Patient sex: F
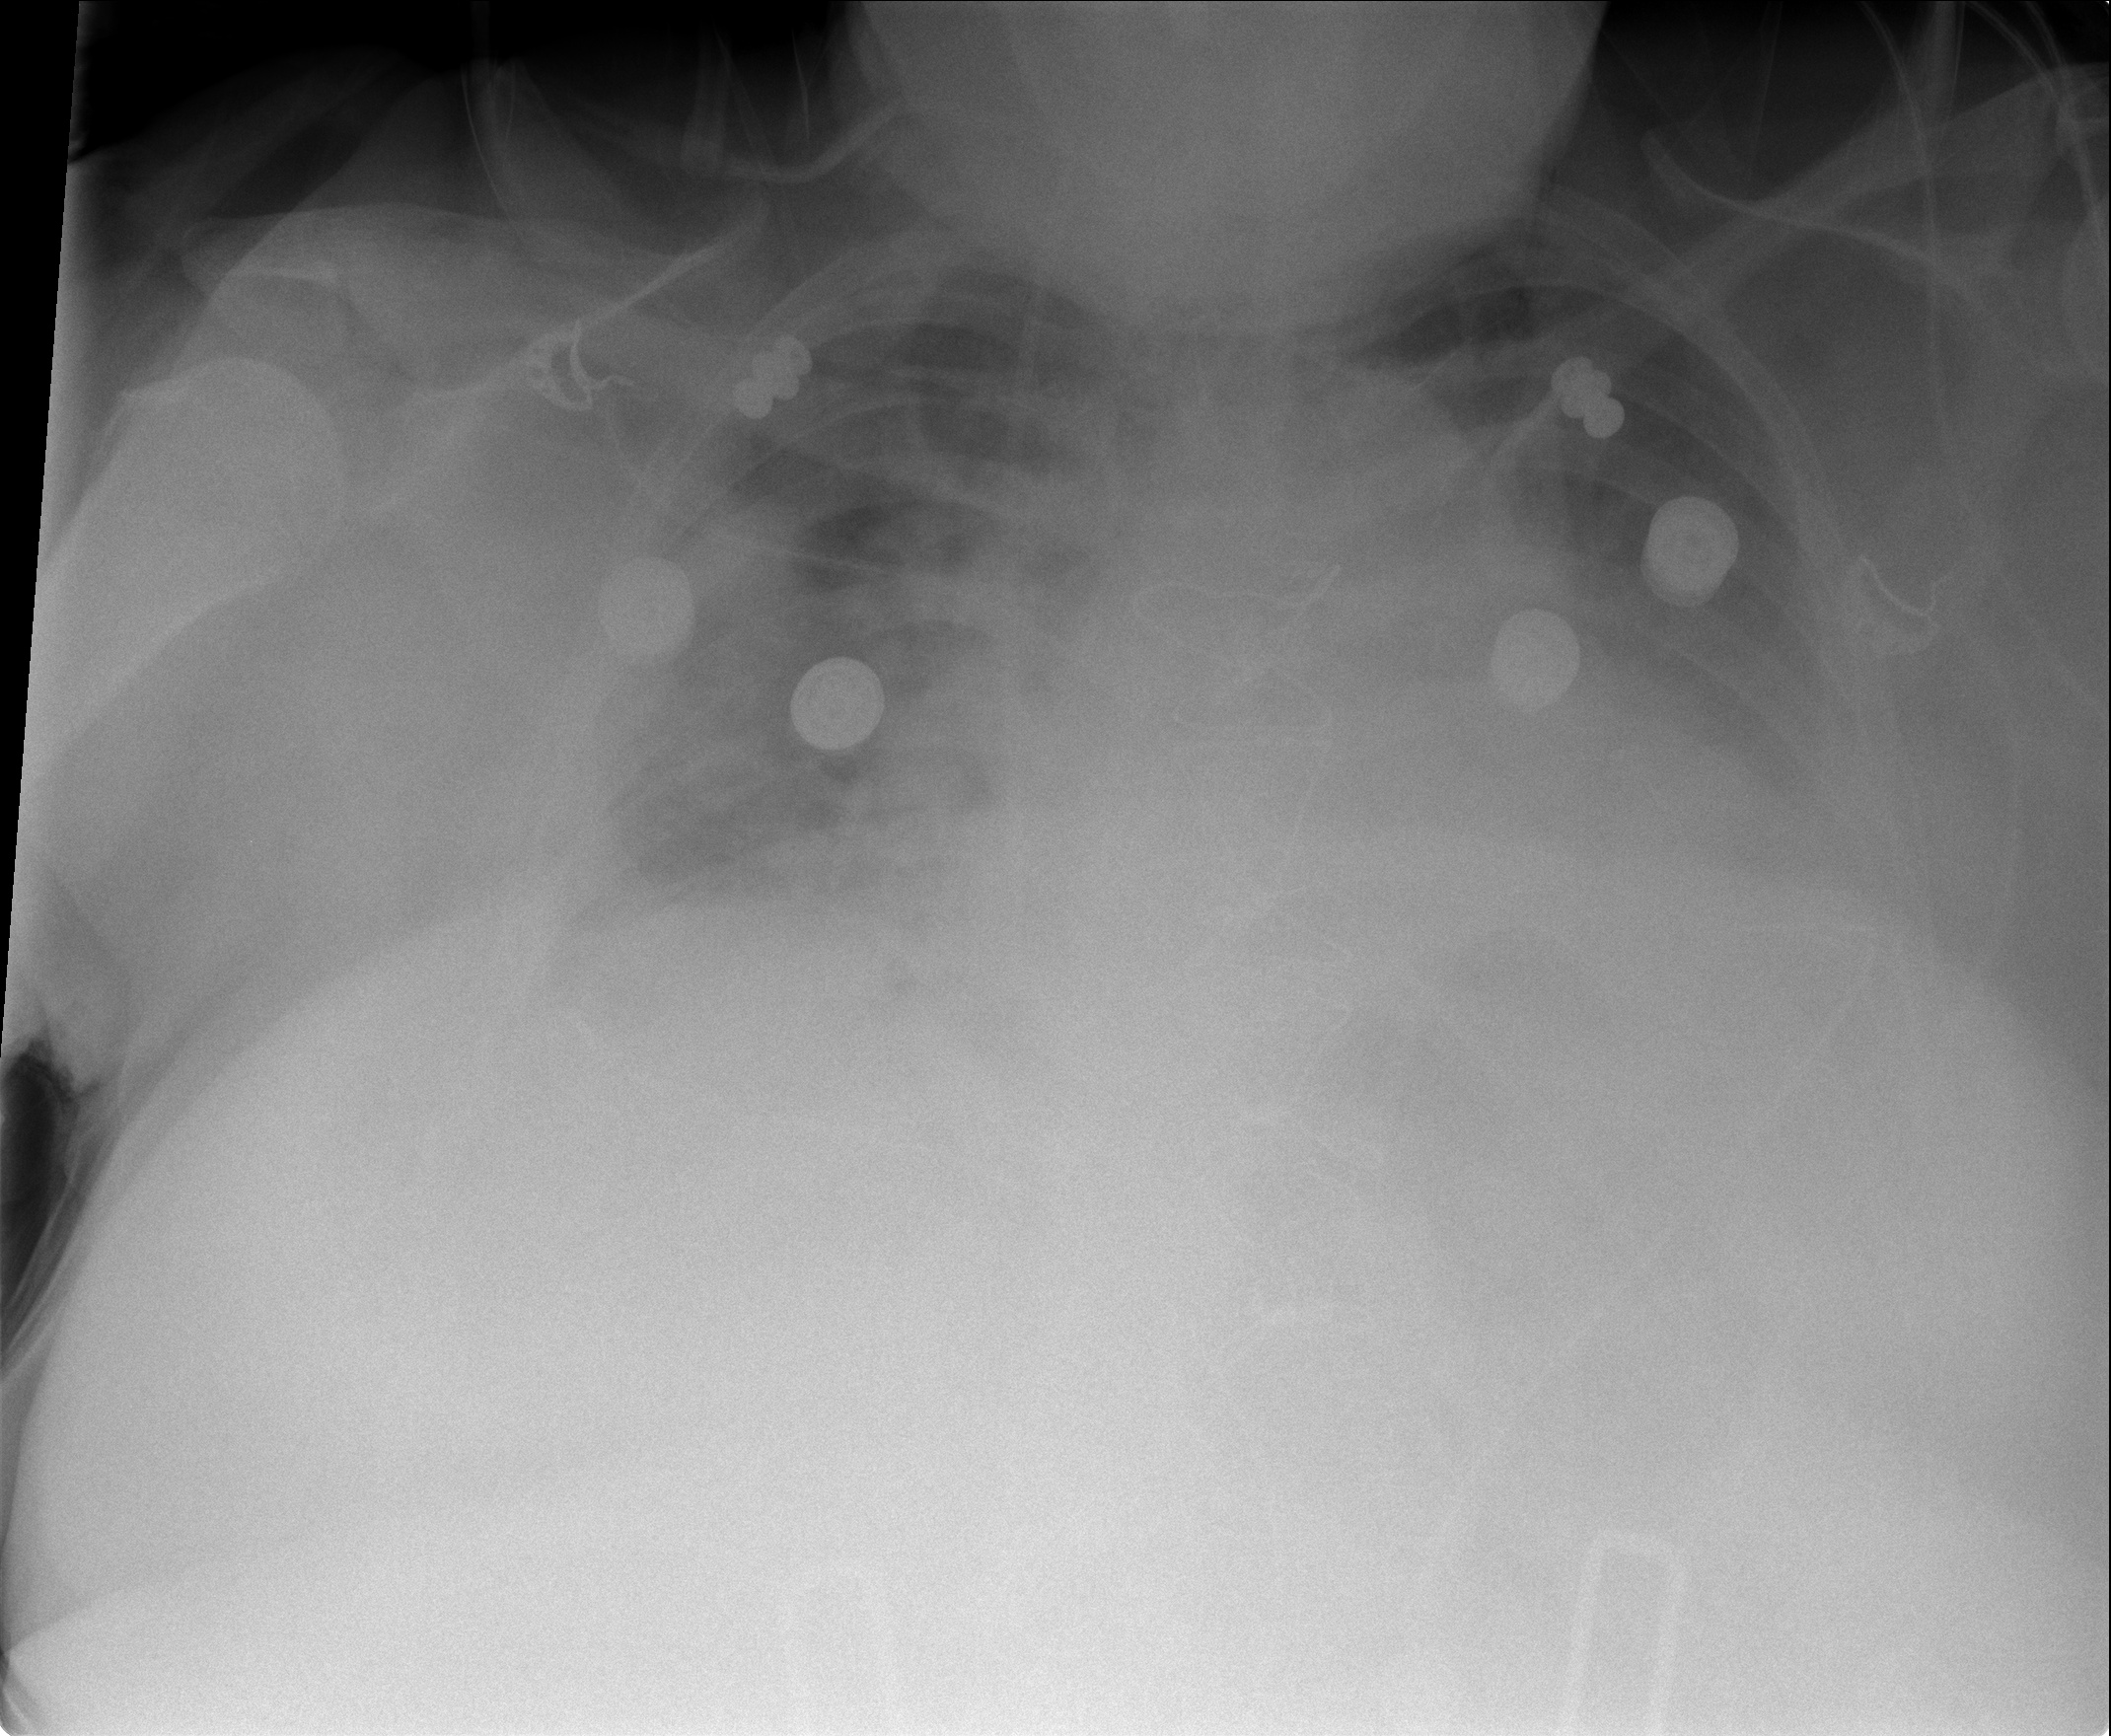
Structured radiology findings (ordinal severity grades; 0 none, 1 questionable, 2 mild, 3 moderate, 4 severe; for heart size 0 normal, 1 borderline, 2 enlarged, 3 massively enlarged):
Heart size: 2
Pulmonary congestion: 3
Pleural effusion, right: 2
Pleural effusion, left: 3
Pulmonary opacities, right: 3
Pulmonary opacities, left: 2
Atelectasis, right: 3
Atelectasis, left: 3